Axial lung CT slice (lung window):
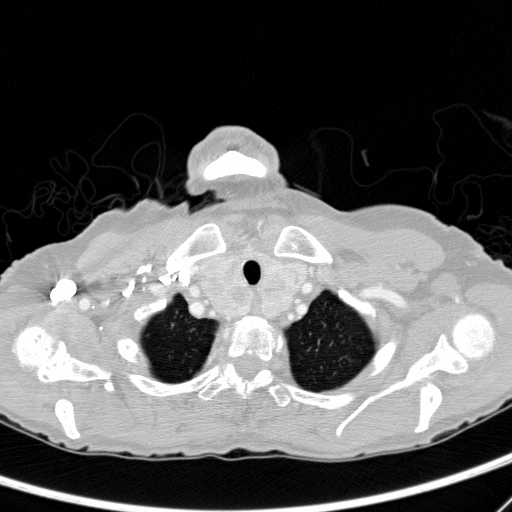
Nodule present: no